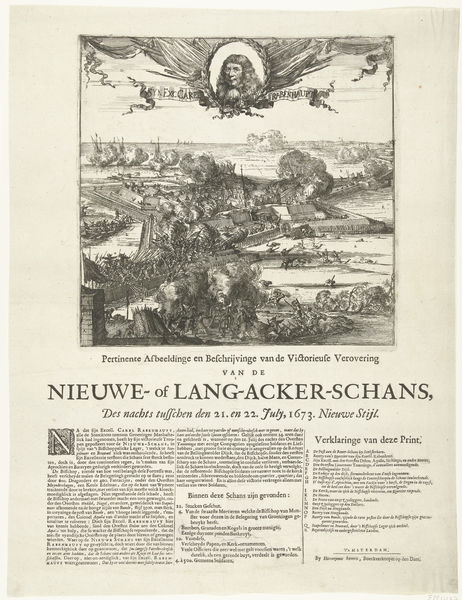
Titel: Verovering van Nieuweschans
Künstler: Romeyn de Hooghe
Standort: Amsterdam
Institution: Rijksmuseum
Schlagwörter: paysage, allemand, roi, guerre, renaissance, texte, article, 1673